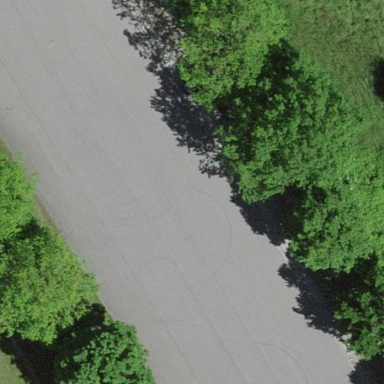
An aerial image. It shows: Parking area with asphalt surface.